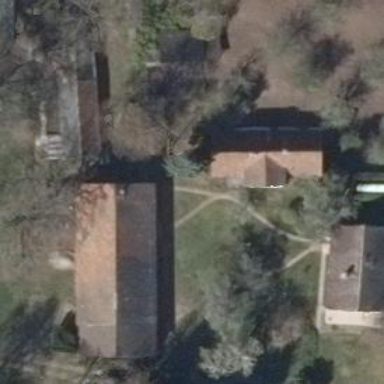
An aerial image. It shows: Driveway.